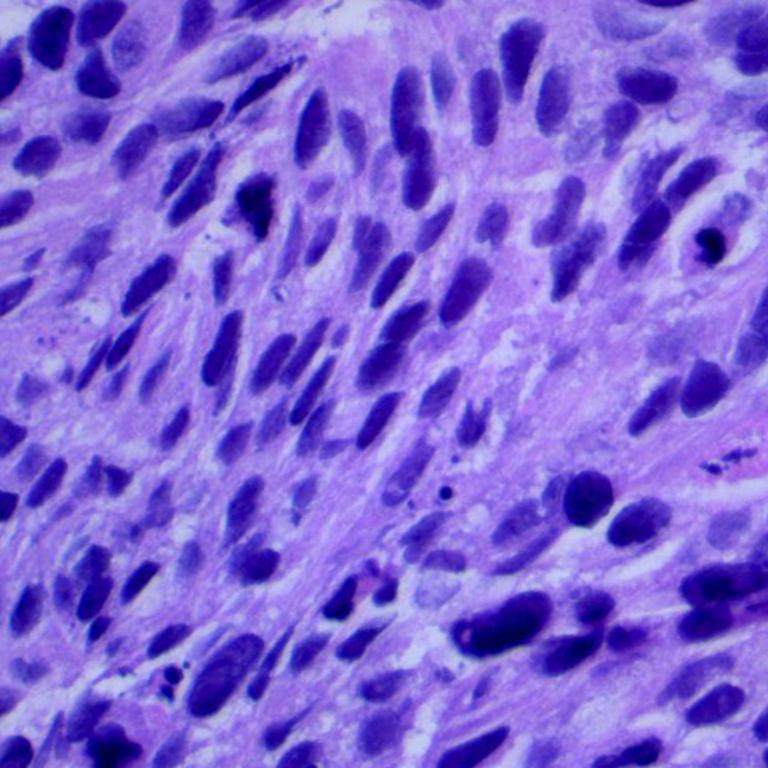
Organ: lung
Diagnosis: squamous carcinomas